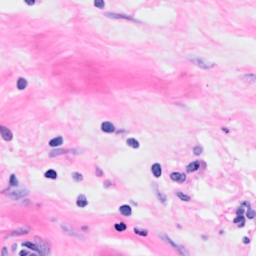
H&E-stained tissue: Breast